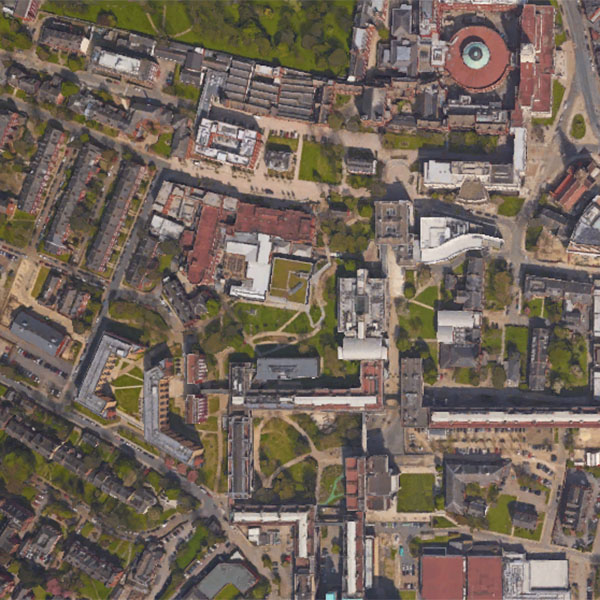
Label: School